Question: I have a collection name items, with document named after the uid and inside it there is another collection post which have autogenerated document and data. I am trying to query and get all the collection inside post.
'''
<pre>
<script>
function show_items(){
var u_id;
firebase.auth().onAuthStateChanged(function(user) {
if (user) {
u_id=user.uid;
console.log(u_id);
} else {
return;
}
});
var outputlist=[];
var dbs=firebase.firestore();
dbs.collection('items').doc(u_id).collection('post').get().
then(querySnapshot => {
console.log(querySnapshot.size);
if (querySnapshot.empty) {
console.log('No matching documents.');
}
querySnapshot.forEach(doc => {
console.log(doc.id, '=>',doc.data());
outputList.push(doc.data());
});
})
.catch(err => {
console.log('Error getting documents', err);
});
}
</script>
</pre>
'''
Firestore rules:

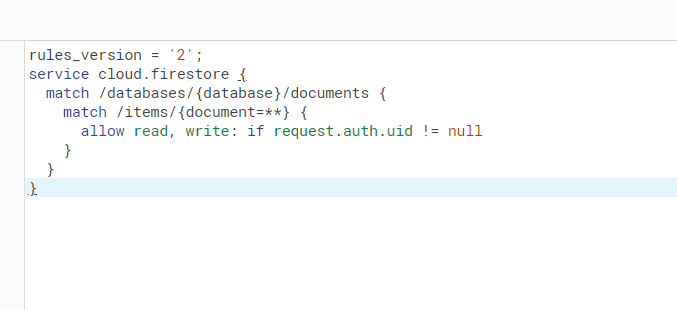
Answer: I suspect that the query to the database runs before the 'u_id=user.uid' line is every executed.
Since refreshing the user's authentication state may take some time, it is an asynchronous operation. Once that operation completes, your callback is executed and set the 'u_id' variable. But by that time you've already queried the database with the wrong 'u_id' value.
For this reason any code that needs the UID of the user, needs too be inside the callback that is executed when that UID is available.
So something like this:
'''
function show_items(){
firebase.auth().onAuthStateChanged(function(user) {
if (user) {
var outputlist=[];
var dbs=firebase.firestore();
dbs.collection('items').doc(user.uid).collection('post').get().
then(querySnapshot => {
console.log(querySnapshot.size);
if (querySnapshot.empty) {
console.log('No matching documents.');
}
querySnapshot.forEach(doc => {
console.log(doc.id, '=>',doc.data());
outputList.push(doc.data());
});
}).catch(err => {
console.log('Error getting documents', err);
});
}
});
}
'''